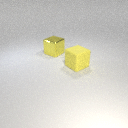
large yellow rubber cube to the right of large yellow metal cube